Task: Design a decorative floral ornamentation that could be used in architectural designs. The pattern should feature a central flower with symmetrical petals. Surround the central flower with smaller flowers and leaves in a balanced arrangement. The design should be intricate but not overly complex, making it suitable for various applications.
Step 642:
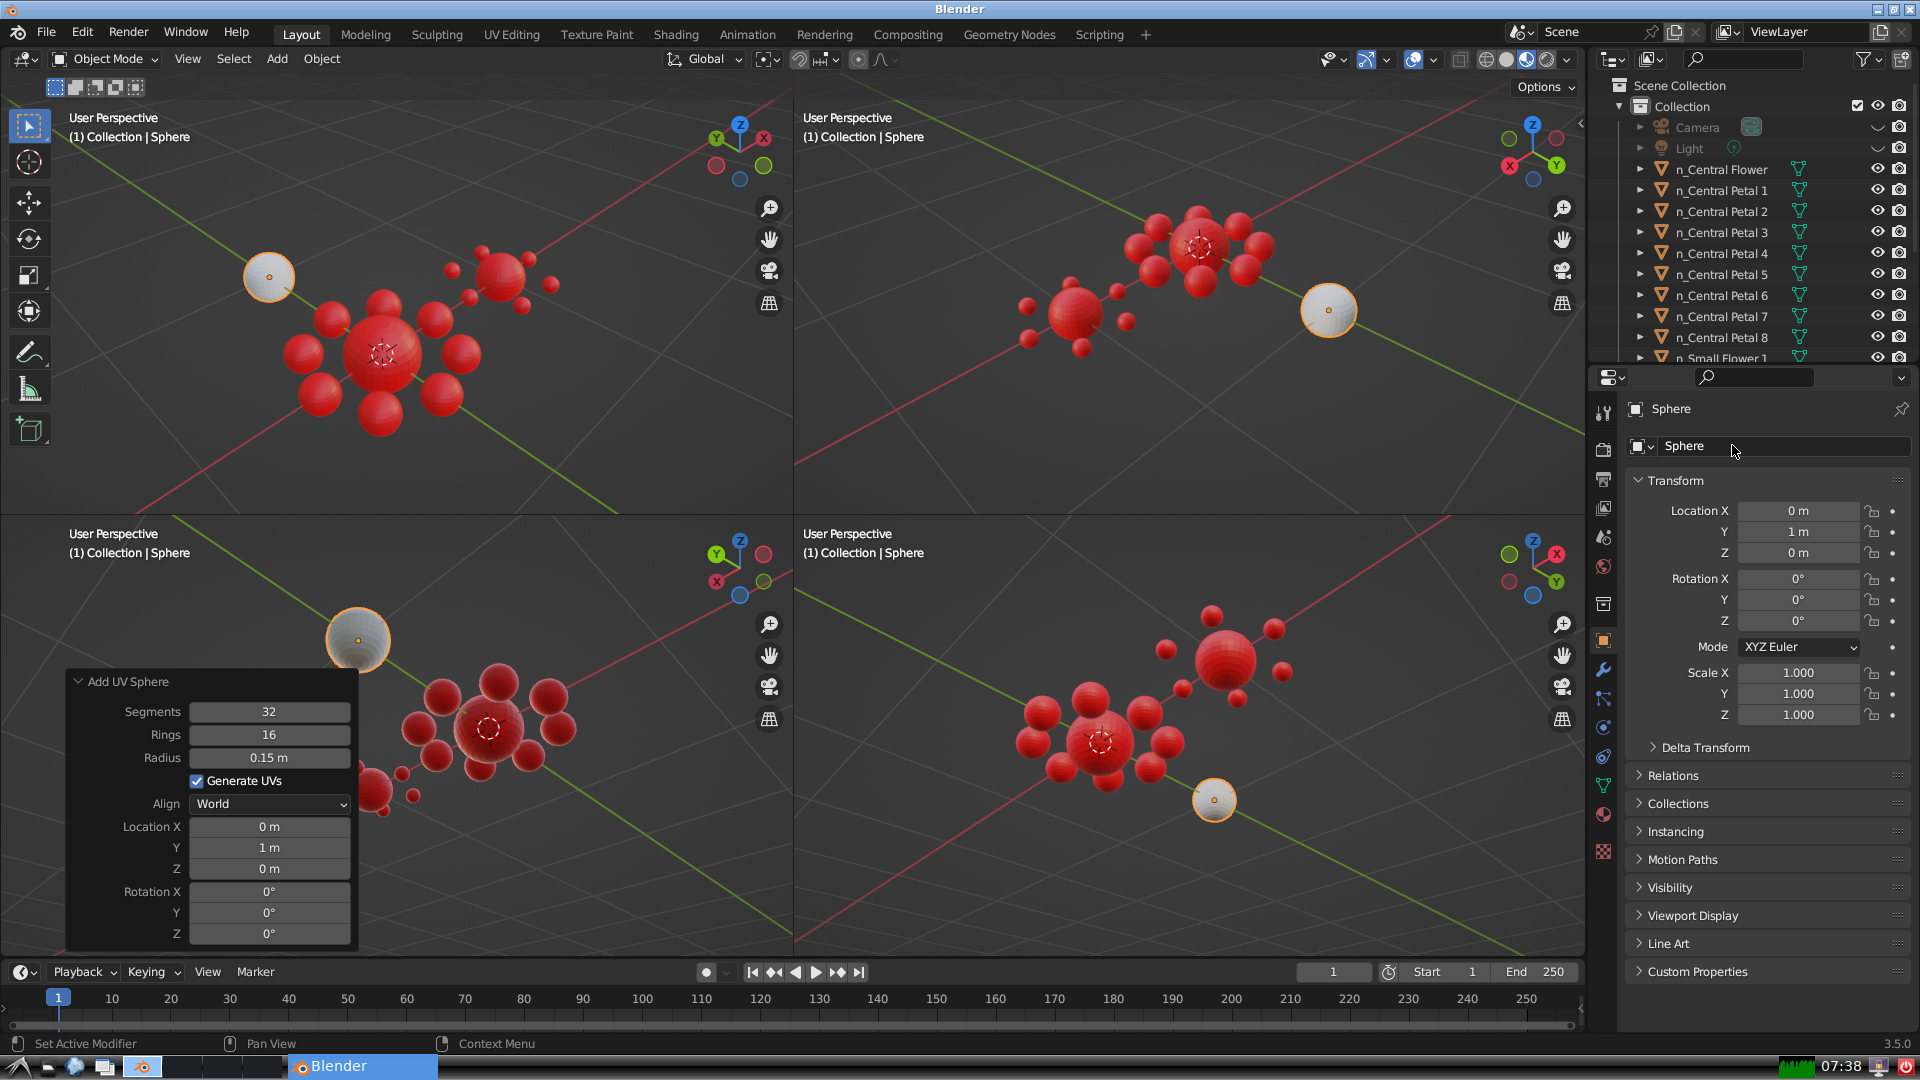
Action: click: no